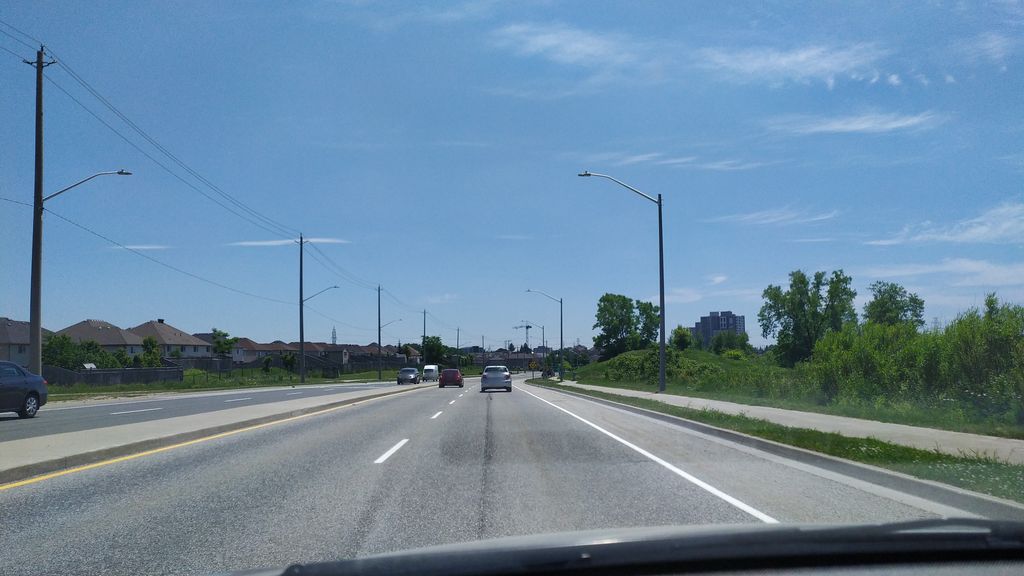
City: kitchener-waterloo